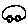
Label: car